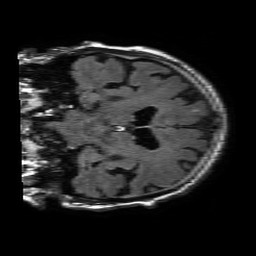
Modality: FLAIR
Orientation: coronal
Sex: male
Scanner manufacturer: philips
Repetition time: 11 s
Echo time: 0.125 s